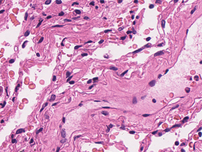
Tumor epithelial tissue: no
Tumor-associated stroma tissue: no
Normal tissue: yes